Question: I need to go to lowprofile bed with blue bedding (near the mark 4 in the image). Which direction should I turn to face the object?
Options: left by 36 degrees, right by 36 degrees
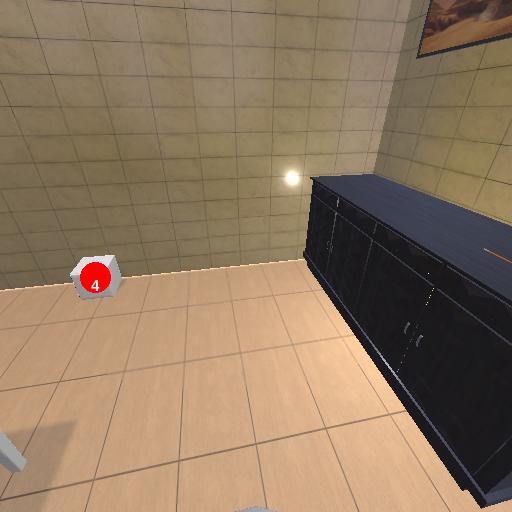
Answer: left by 36 degrees